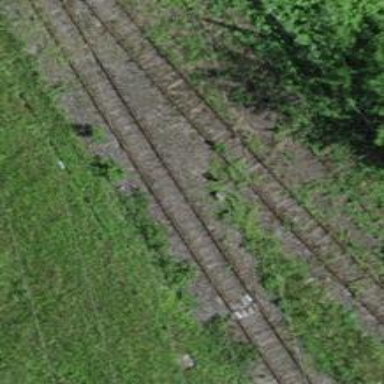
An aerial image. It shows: Disused railway.